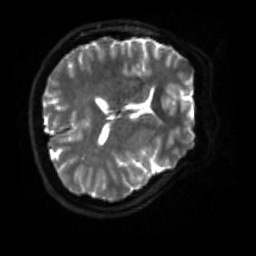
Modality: sbref
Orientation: axial
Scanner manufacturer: siemens
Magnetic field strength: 3 T
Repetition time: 4 s
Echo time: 0.0594 s